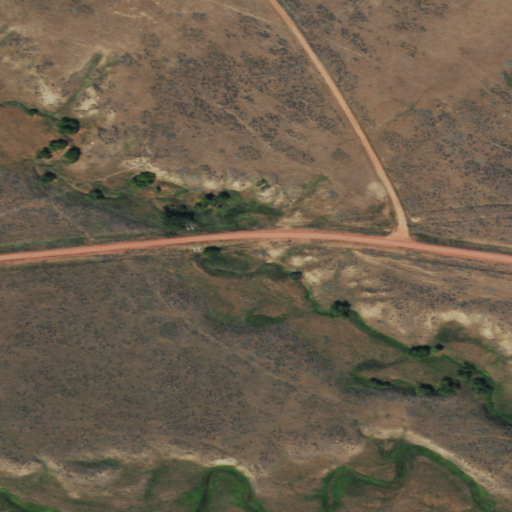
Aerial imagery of valley in Wyoming named Shuler Draw containing shrub, herbaceous wetlands, and grassland